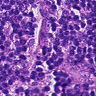
Metastatic tissue present: no